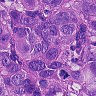
Metastatic tissue present: yes